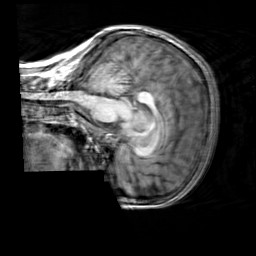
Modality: T1w
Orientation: sagittal
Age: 20
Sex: female
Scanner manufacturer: siemens
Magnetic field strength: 3 T
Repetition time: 2.3 s
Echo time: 0.00303 s